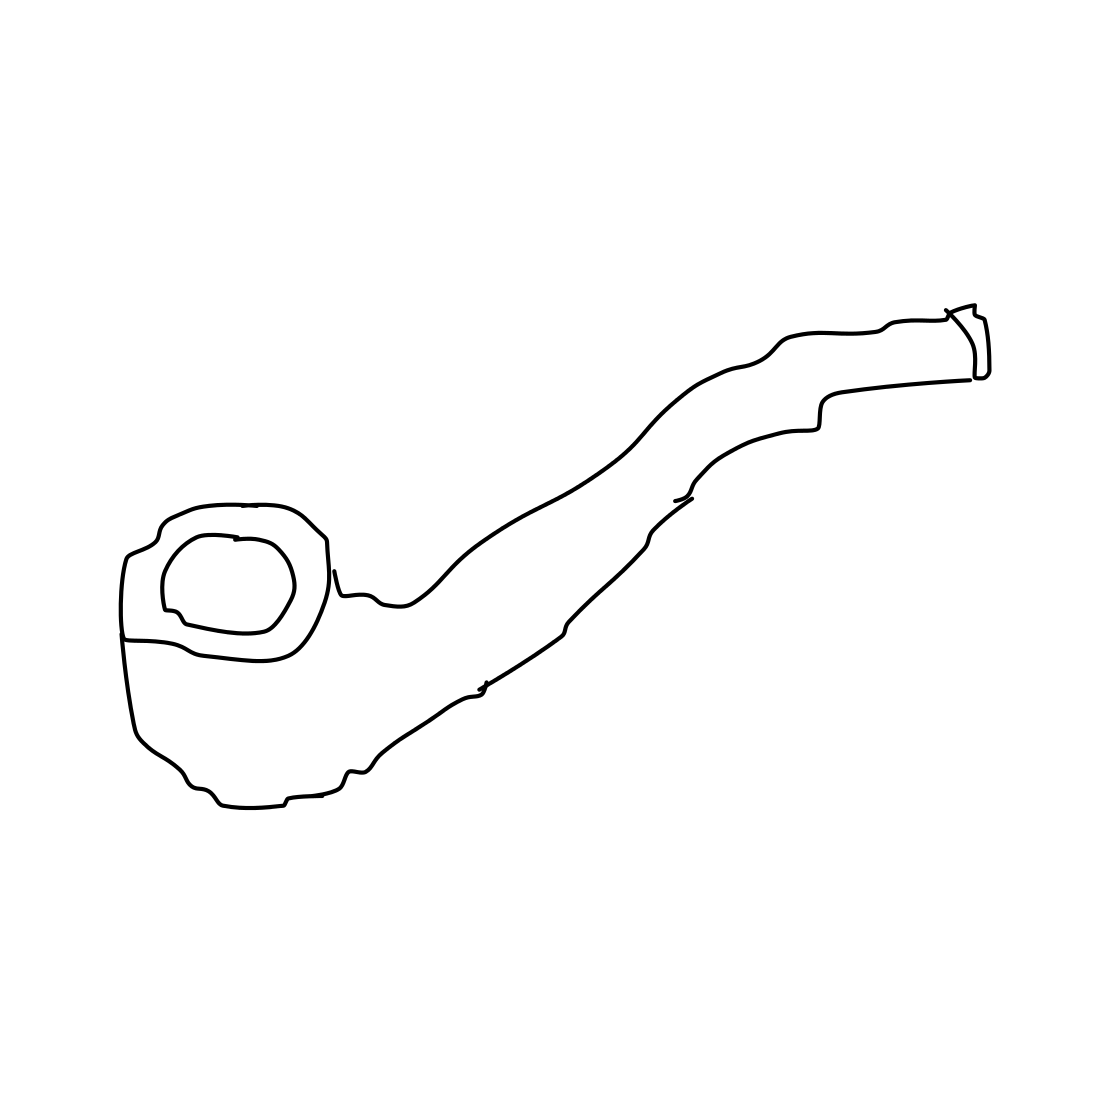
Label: pipe (for smoking)